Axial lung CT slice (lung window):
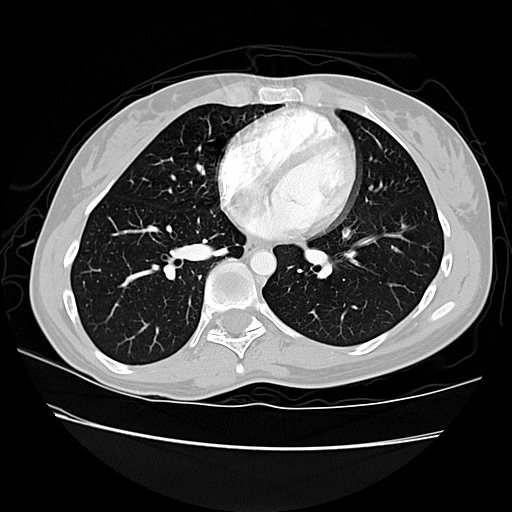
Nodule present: no